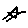
Label: star